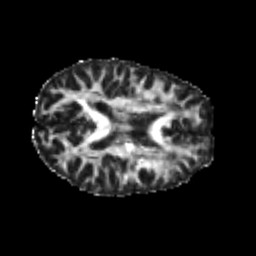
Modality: FA
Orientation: axial
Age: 24
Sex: female
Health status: healthy
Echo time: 0.074 s